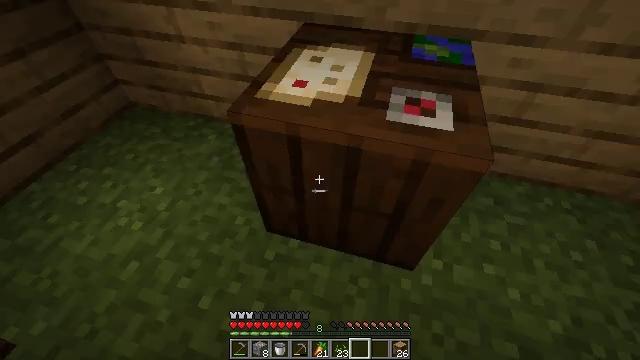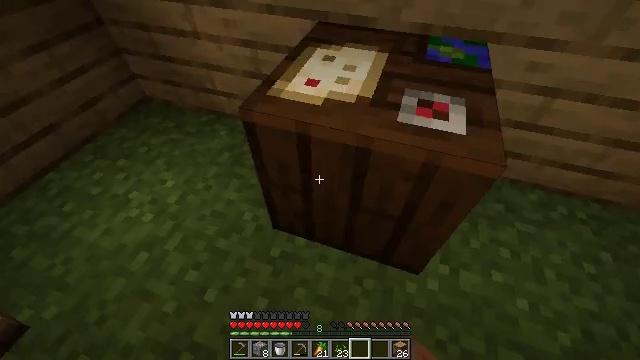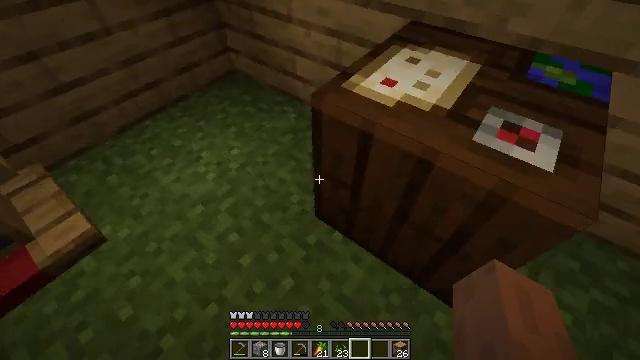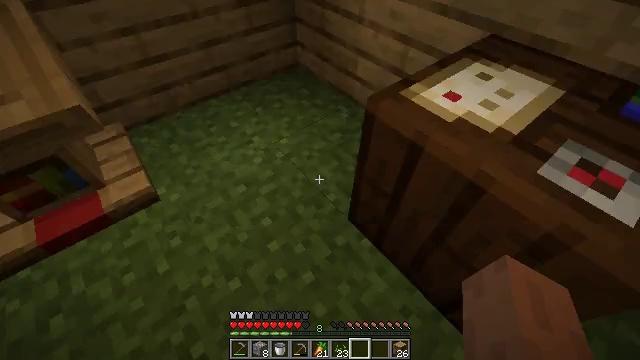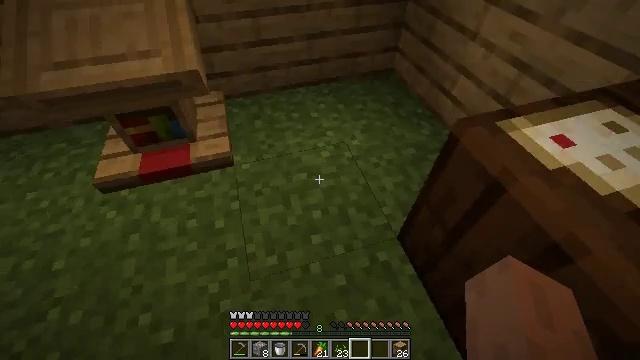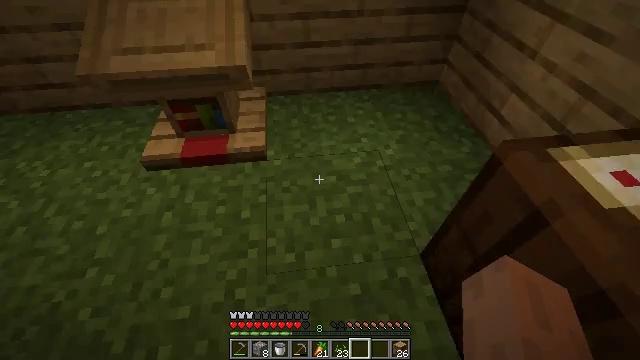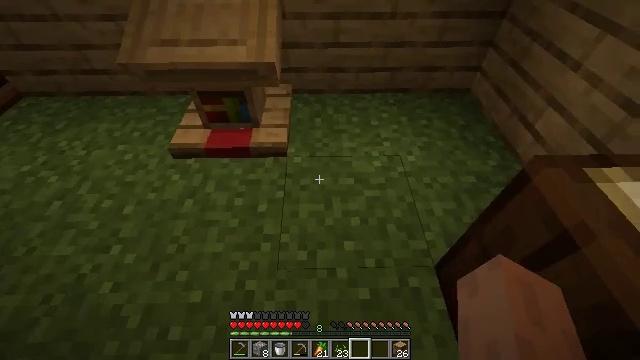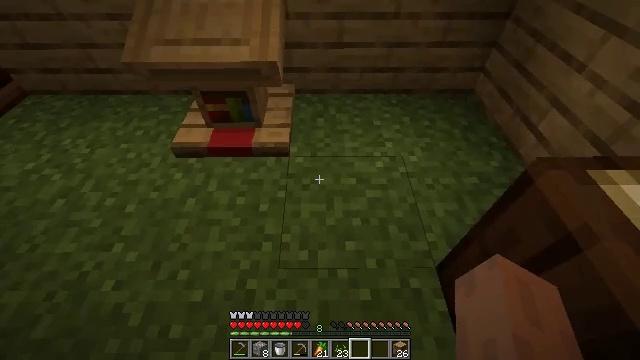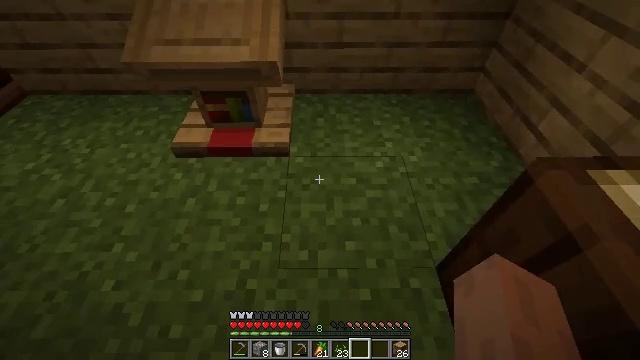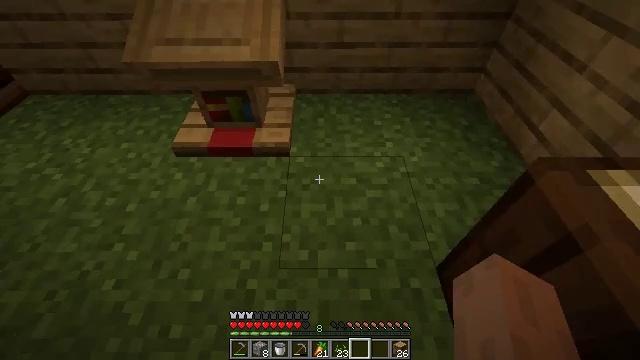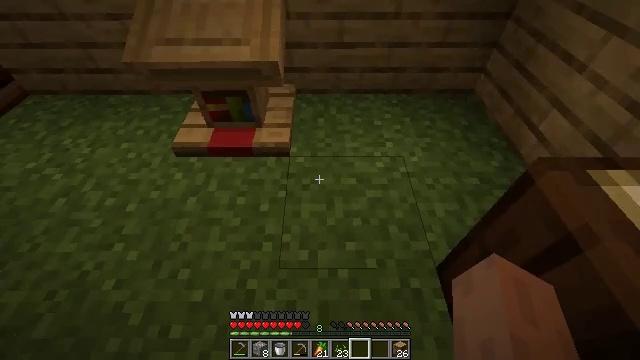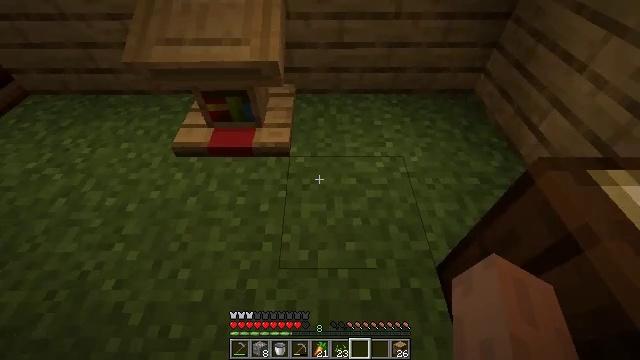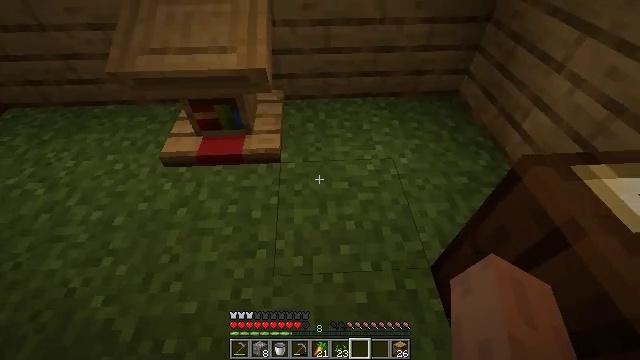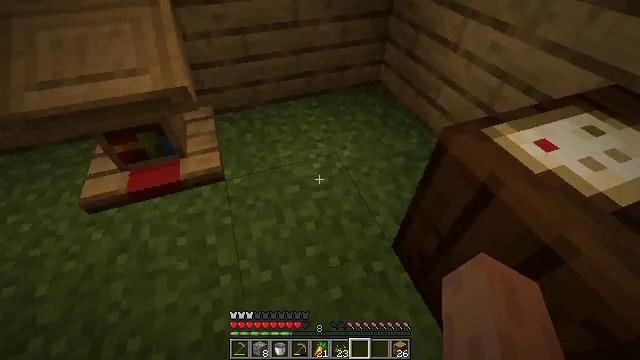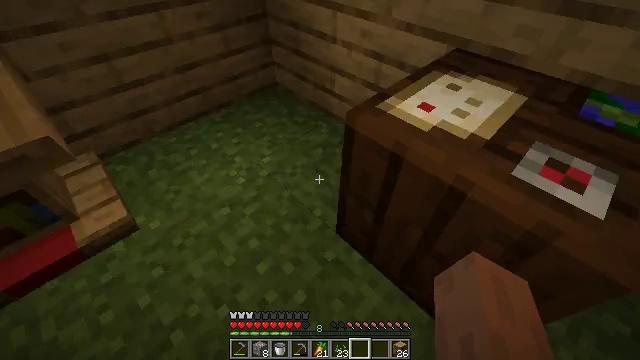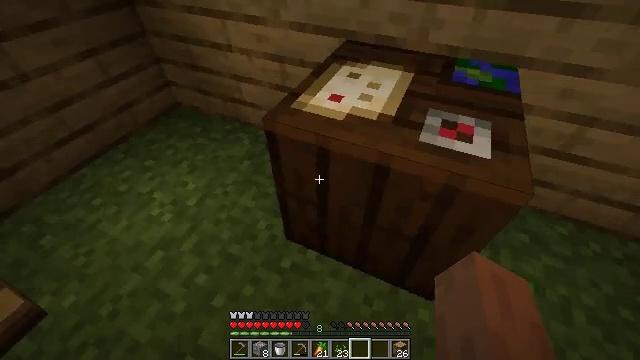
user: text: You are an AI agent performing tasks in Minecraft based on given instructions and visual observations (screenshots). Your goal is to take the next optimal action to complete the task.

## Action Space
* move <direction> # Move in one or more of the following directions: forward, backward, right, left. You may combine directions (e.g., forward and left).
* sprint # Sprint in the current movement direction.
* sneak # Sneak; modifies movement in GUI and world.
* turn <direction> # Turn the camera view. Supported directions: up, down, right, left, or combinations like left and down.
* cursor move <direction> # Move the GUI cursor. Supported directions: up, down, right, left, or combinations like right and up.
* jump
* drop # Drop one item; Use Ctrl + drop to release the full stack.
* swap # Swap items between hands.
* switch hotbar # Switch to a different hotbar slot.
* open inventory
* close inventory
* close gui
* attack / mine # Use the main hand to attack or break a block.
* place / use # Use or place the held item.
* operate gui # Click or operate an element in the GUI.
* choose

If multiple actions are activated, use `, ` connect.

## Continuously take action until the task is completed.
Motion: motion action
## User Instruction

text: Break the bookshelf for books.
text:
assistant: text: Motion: turn left
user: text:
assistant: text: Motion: turn left and down
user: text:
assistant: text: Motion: turn left
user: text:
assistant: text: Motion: turn left
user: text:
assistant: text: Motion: turn left
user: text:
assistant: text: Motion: turn left
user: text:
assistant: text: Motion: no_op
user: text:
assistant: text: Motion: no_op
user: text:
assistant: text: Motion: no_op
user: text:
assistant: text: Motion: no_op
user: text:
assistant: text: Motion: no_op
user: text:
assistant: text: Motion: turn right and up
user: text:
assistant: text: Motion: turn right
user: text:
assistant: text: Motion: turn right
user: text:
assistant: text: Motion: turn right
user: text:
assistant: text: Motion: turn right and up
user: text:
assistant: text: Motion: turn right and up
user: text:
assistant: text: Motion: turn right and up
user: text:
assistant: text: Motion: turn right and up
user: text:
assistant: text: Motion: turn up
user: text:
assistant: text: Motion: no_op
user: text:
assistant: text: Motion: no_op
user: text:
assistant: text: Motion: no_op
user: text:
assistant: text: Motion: no_op
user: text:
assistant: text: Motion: no_op
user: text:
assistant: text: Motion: no_op
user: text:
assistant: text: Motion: no_op
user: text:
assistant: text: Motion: move forward
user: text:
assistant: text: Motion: move forward
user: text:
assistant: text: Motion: move forward